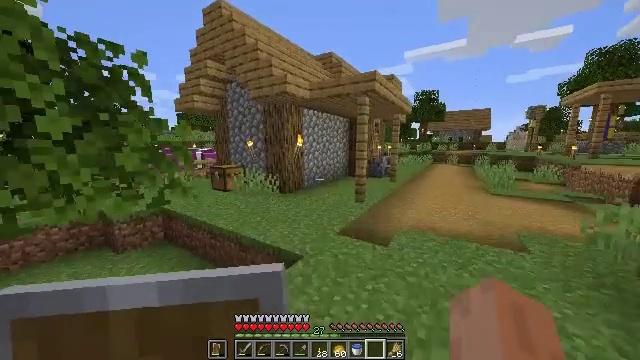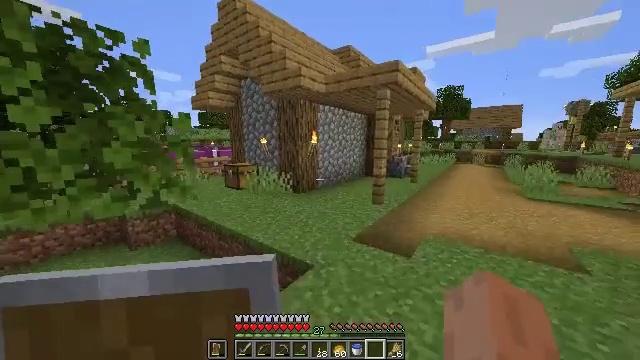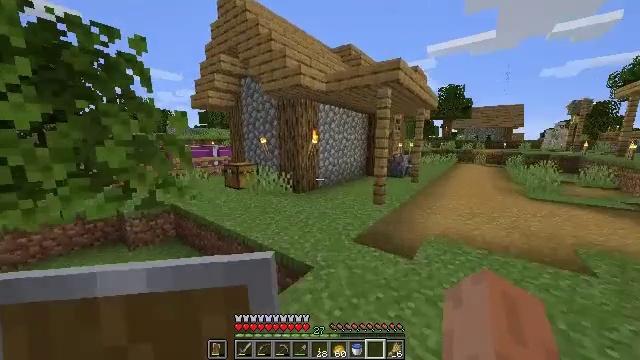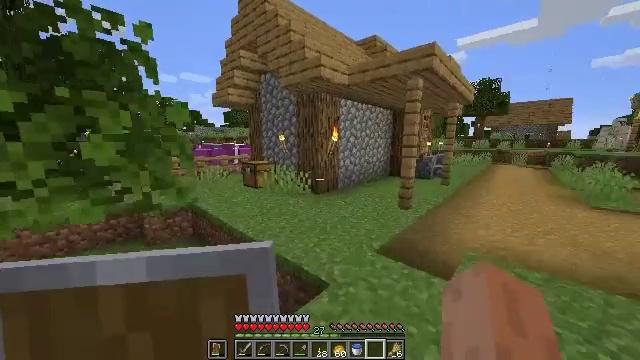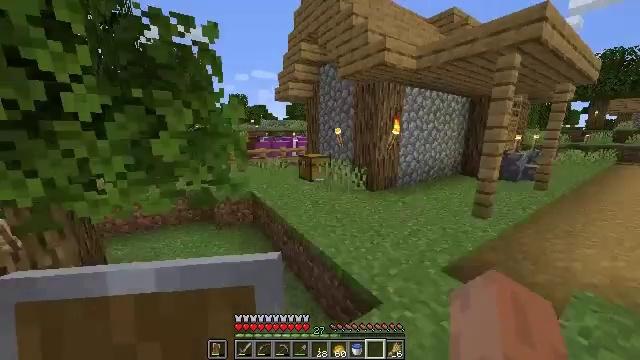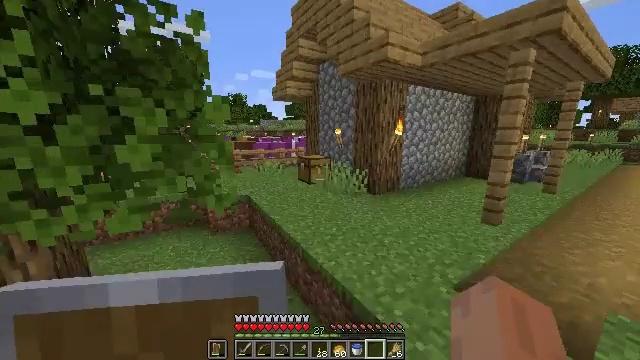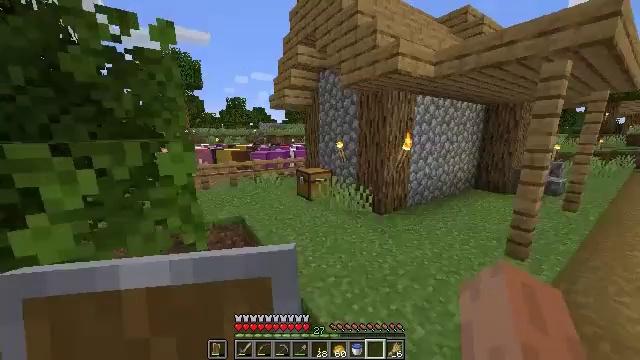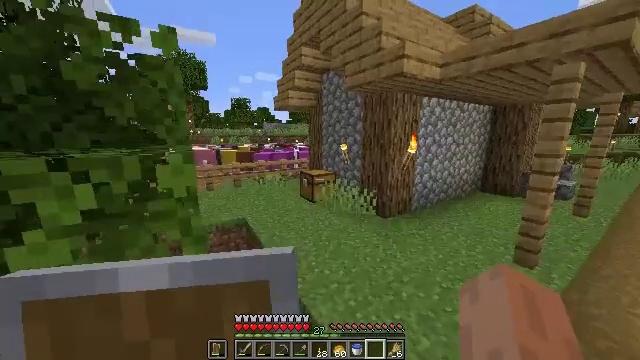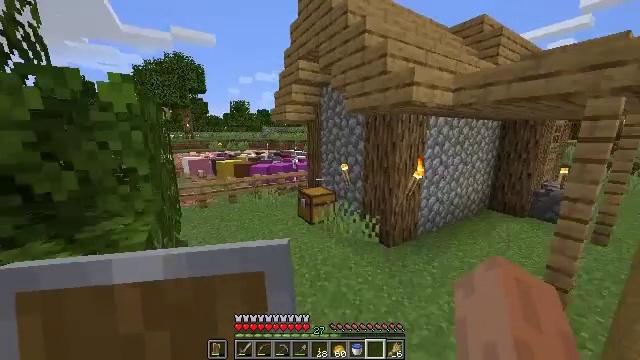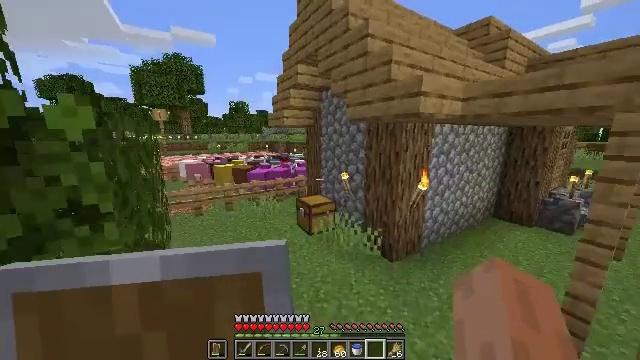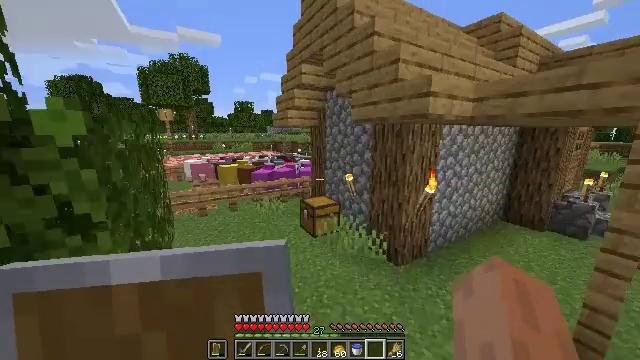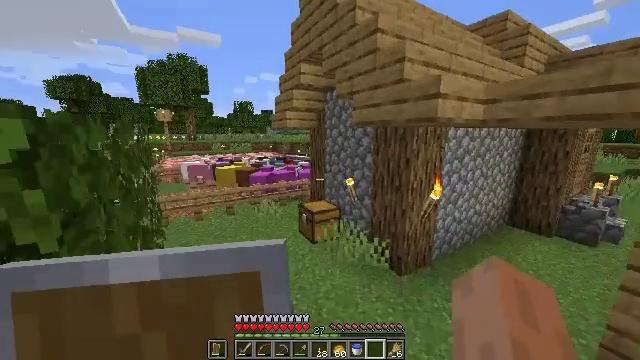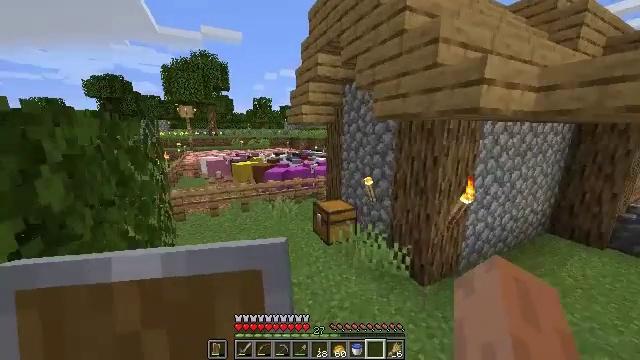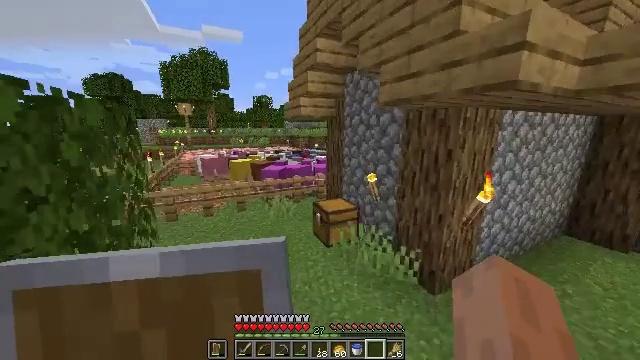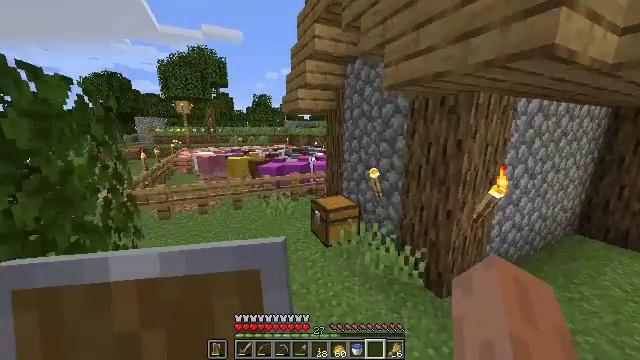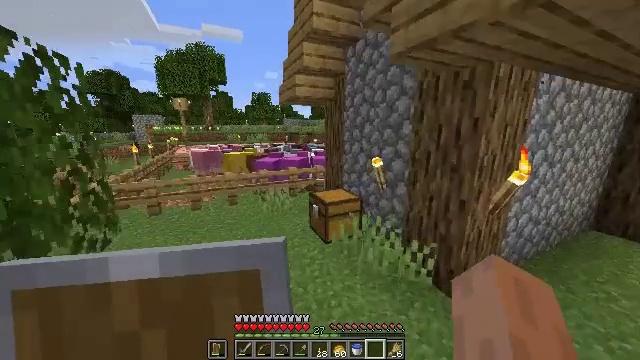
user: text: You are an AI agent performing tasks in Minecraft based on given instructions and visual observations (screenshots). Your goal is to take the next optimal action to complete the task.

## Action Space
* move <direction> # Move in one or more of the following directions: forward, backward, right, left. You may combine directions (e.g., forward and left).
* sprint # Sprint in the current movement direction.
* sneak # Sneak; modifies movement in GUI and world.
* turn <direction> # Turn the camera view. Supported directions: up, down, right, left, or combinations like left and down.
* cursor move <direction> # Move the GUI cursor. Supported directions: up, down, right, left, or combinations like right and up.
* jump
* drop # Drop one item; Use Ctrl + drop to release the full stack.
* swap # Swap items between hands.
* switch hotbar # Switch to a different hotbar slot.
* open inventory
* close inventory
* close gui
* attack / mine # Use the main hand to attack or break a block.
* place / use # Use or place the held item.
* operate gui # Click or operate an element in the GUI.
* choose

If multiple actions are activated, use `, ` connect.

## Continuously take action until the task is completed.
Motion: motion action
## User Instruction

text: Use glass in the crafting table to create a glass bottle.
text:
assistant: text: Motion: move forward, turn left
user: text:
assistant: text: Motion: move forward
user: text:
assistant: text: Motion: move forward, turn left
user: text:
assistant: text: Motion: move forward, turn left and down
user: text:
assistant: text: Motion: move forward
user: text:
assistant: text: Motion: move forward, jump
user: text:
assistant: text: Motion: move forward, turn left, jump
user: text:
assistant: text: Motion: move forward, jump
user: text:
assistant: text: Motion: move forward
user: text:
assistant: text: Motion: move forward, turn left
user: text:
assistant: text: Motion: move forward
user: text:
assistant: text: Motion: move forward, turn left and down
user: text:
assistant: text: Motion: move forward
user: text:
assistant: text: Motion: move forward
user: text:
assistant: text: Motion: move forward
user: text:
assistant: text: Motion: move forward
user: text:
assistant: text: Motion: move forward
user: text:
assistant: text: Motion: move forward
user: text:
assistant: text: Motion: move forward
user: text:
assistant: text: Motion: move forward, turn right and down
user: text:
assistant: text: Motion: move forward, turn right and down
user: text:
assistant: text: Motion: move forward, turn down, use / place
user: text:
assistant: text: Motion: move forward, turn left and down, use / place
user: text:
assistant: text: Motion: no_op
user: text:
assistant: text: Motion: no_op
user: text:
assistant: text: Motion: no_op
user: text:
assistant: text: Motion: no_op
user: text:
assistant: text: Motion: turn right
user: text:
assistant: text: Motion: turn right
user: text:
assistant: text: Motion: sneak, turn right and down